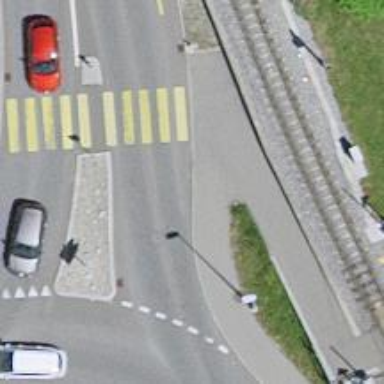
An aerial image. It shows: Bus stop with platform for public transport.